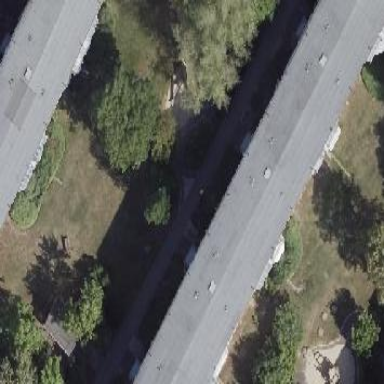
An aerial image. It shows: Apartment building with flat roof.